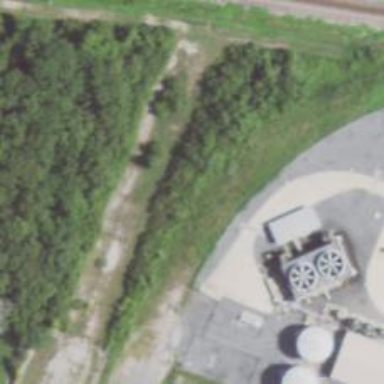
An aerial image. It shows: Abandoned spur railway.